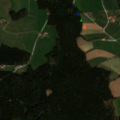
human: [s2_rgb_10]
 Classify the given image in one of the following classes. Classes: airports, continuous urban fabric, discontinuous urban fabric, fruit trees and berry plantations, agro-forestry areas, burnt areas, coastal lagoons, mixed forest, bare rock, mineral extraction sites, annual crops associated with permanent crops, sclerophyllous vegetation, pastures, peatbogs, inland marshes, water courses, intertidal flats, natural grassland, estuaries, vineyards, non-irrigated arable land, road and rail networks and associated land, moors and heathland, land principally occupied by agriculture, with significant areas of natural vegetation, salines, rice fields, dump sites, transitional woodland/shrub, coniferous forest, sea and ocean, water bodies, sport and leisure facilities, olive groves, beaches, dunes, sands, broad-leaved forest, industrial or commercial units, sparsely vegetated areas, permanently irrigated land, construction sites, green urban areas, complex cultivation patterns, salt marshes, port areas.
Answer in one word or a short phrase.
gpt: pastures, complex cultivation patterns, land principally occupied by agriculture, with significant areas of natural vegetation, coniferous forest